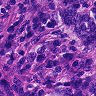
Metastatic tissue present: yes